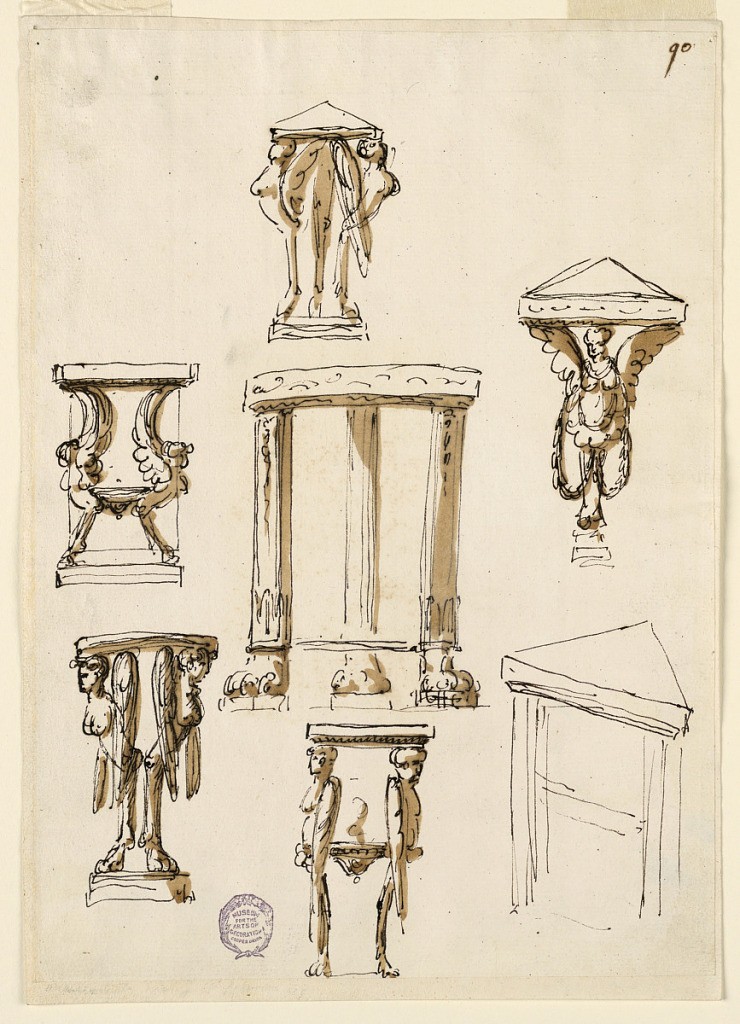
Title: Console Tables
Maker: Giuseppe Barberi, Italian, 1746–1809
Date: ca. 1800
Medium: Pen and brown ink, brush and brown wash on off-white laid paper, lined
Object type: Drawing
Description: Seven designs for console table, five of which have caryatid legs; one has strait legs with lion form feet.